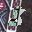
Label: 8